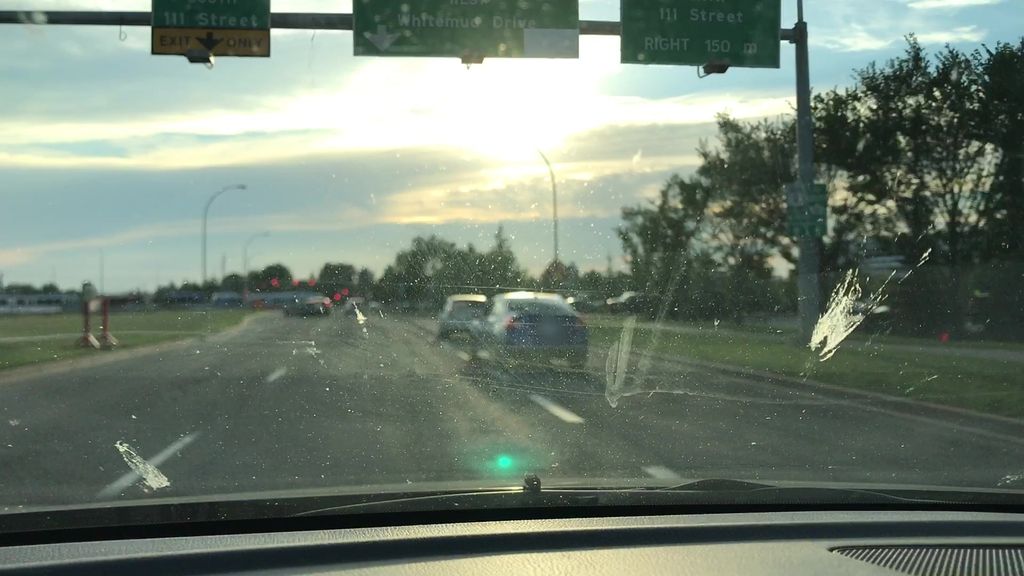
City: edmonton